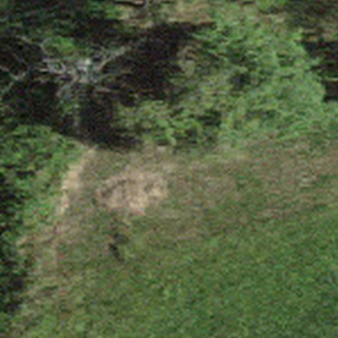
Label: other